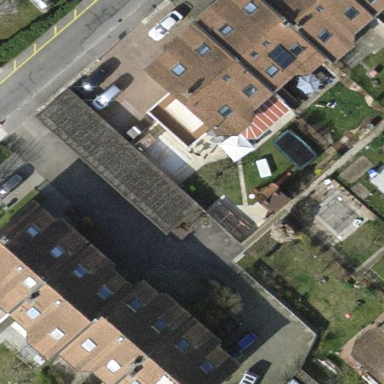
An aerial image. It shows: View of roof of building.